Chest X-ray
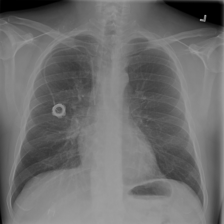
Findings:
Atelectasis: negative
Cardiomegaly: negative
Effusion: negative
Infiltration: negative
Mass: negative
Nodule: negative
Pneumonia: negative
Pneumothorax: negative
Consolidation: negative
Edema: negative
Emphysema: negative
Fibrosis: negative
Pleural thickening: negative
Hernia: negative